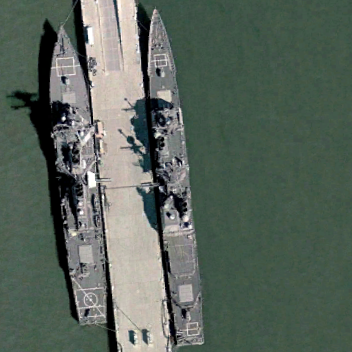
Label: cruiser